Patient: sex M, age 31
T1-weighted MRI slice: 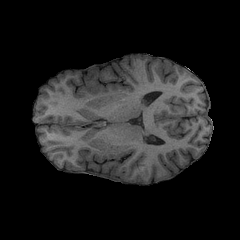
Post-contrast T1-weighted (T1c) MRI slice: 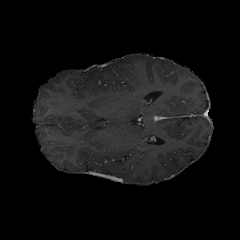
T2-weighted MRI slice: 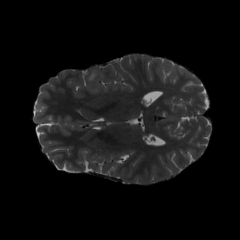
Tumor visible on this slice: yes
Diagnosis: Astrocytoma, IDH-mutant
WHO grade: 2